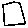
Label: square